Field crop: maize
Growth stage: 2
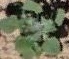
Species: chenopodium